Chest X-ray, AP view. Patient: 83 years old, sex M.
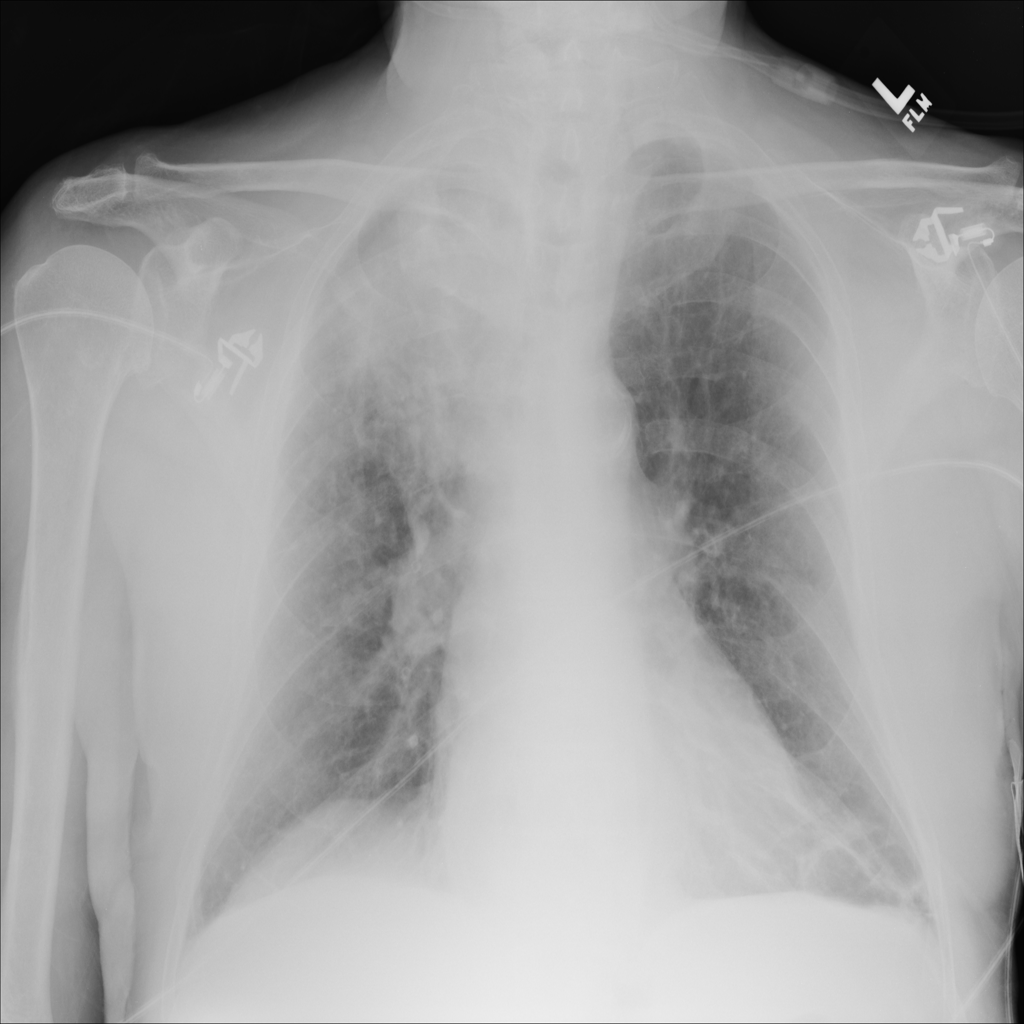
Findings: Hernia, Infiltration